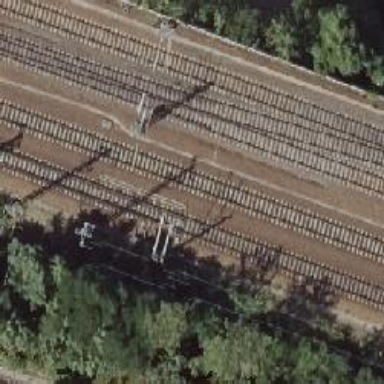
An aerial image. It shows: Railway with electrified contact lines.